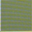
Piece: xx